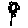
Label: flower